Aerial crown-view tile of a tropical tree (Barro Colorado Island, Panama), acquired 20250317:
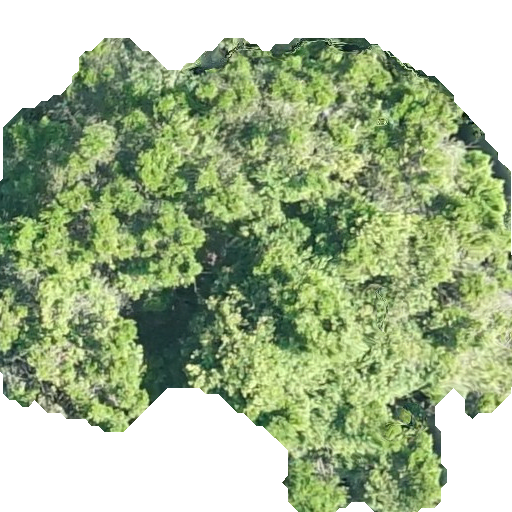
Species: Brosimum alicastrum
GBIF accepted scientific name: Brosimum alicastrum
Crown area: 288.924 m²